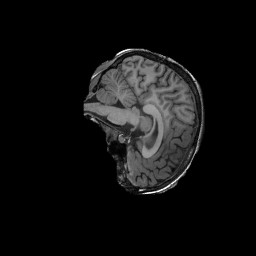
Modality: T1w
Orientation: sagittal
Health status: ill
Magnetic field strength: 3 T